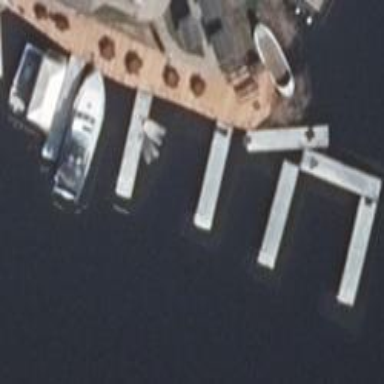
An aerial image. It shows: Marina on leisure land.